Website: macys
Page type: customer-info-address
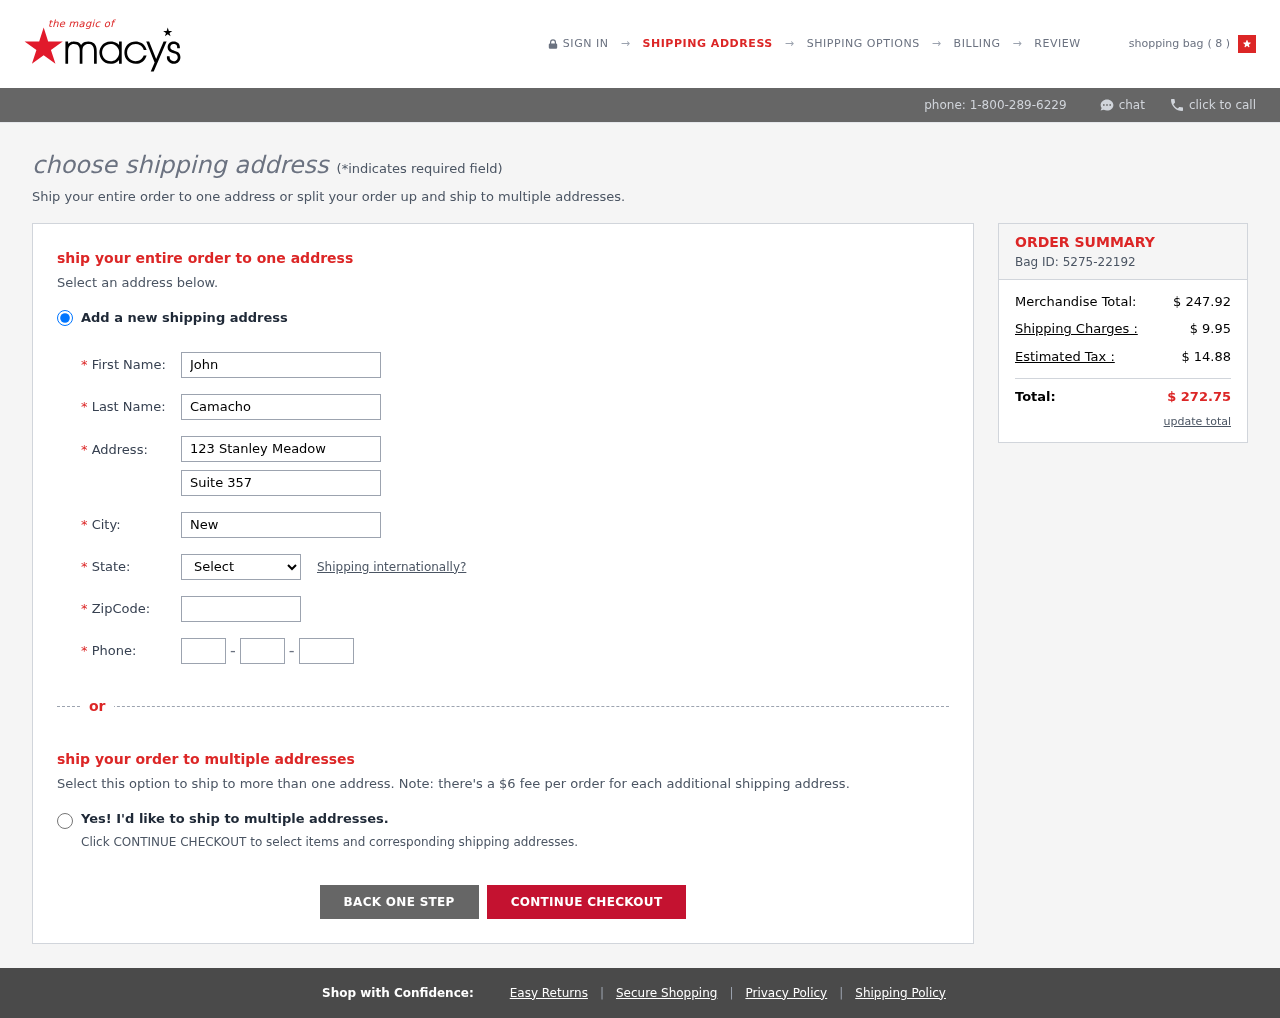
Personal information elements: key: PII_CITY
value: New Lisafurt
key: PII_FIRSTNAME
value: John
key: PII_LASTNAME
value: Camacho
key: PII_PHONE_AREA
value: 984
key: PII_PHONE_PREFIX
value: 376
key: PII_PHONE_SUFFIX
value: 4803
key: PII_POSTCODE
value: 38554
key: PII_STATE_ABBR
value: MI
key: PII_STREET
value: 123 Stanley Meadow
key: PII_STREET2
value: Suite 357
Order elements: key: ORDER_NUM_ITEMS
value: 8
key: ORDER_ID
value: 5275-22192
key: ORDER_SUBTOTAL
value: $ 247.92
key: ORDER_SHIPPING_COST
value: $ 9.95
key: ORDER_TAX
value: $ 14.88
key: ORDER_TOTAL
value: $ 272.75